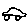
Label: car